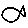
Label: fish